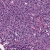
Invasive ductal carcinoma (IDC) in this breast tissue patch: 1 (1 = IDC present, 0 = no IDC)